Question: I have an array of dates and want to check via an if else statement if the date in another colume is equal to the date in the array.
I tried it with this formula:
'''
=IF($F$2:$M$14=A1;1;0)
'''
Please also see the picture:

: My version is 'excel 2010'.
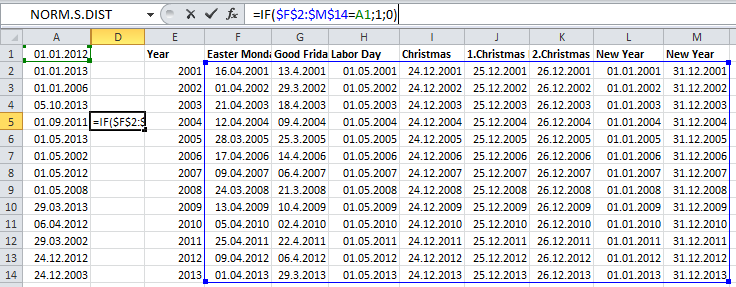
Answer: The simplest way to find a match in your case would be to use the 'COUNTIF()' function.
'''
COUNTIF(range, criteria)
'''
For example
'=COUNTIF(F$2:$M$14,A1)'
As per your comment if you want to change 'value statements' then you can use the same in an 'IF' as well.
'=IF(COUNTIF(F$2:$M$14,A1)=0,DOSOMETHING,DOSOMETHINGELSE)'
Simply replace 'DOSOMETHING' and 'DOSOMETHINGELSE' with what you want in lieu of them.
: Replace ',' by ';' if you are using a different regional setting.